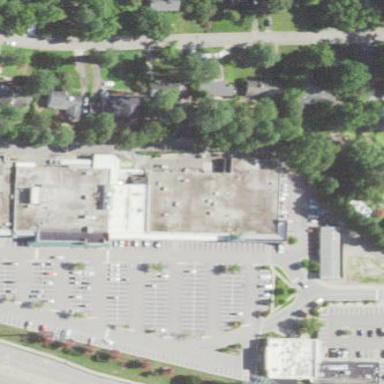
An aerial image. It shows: Commercial building.